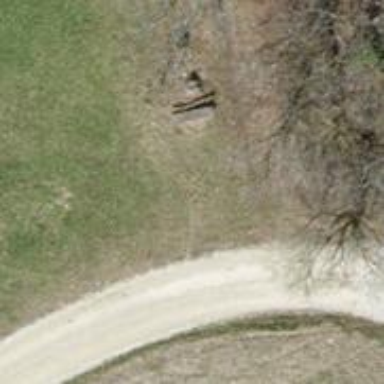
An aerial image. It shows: Bench.